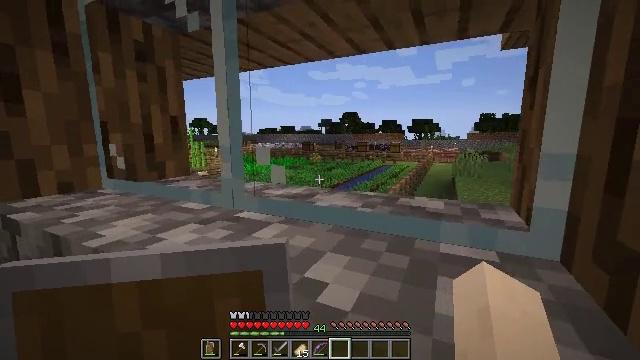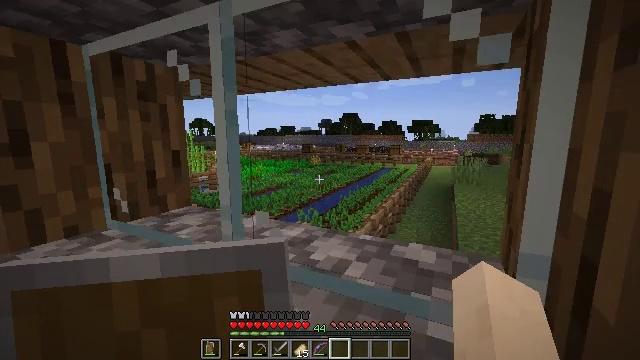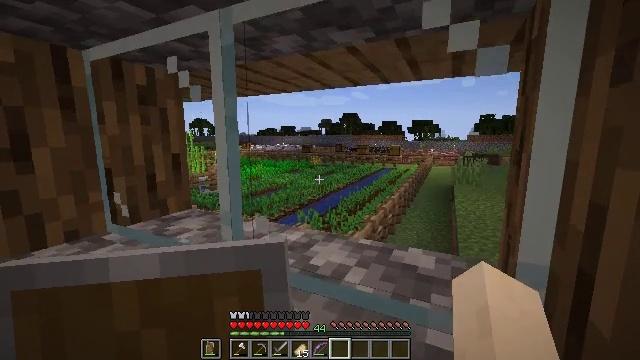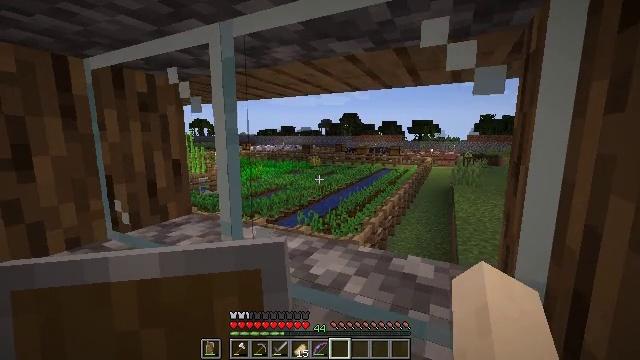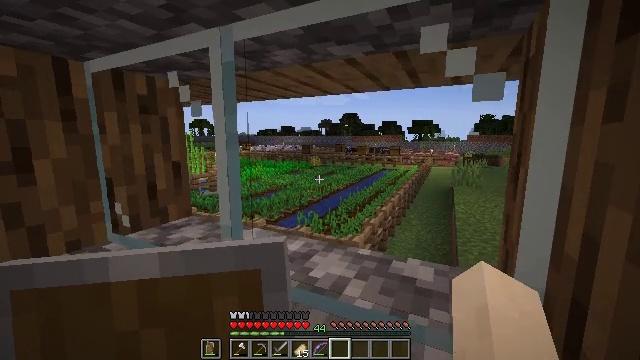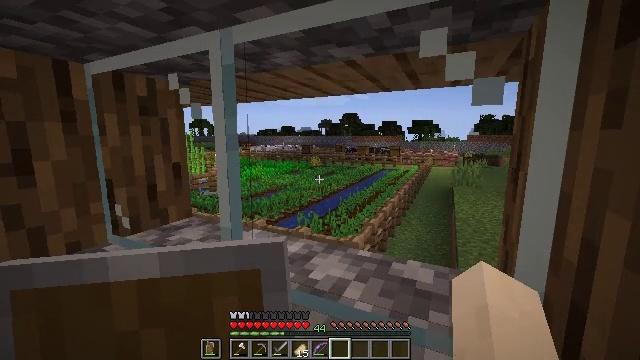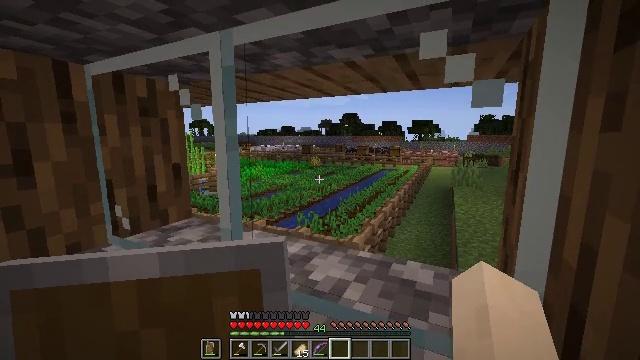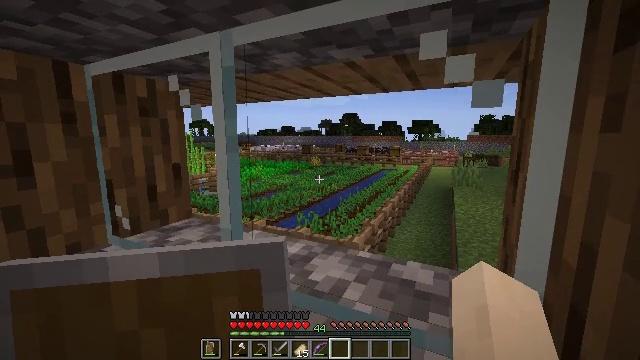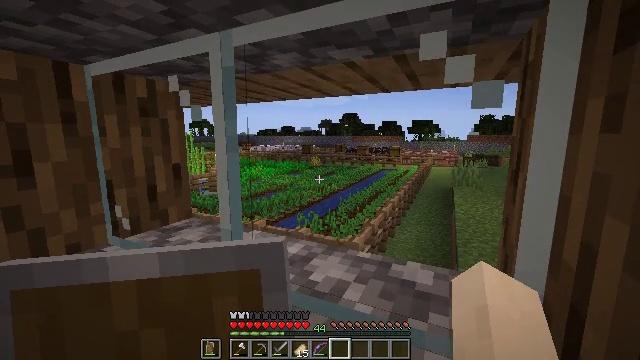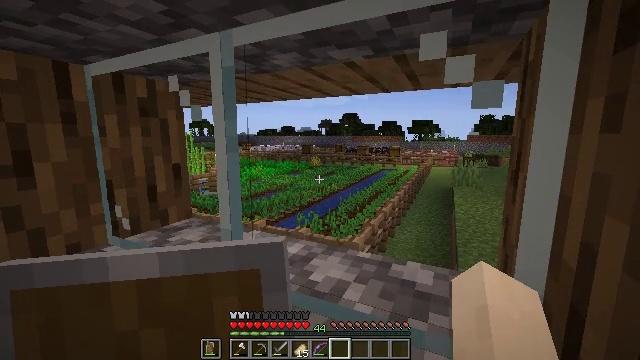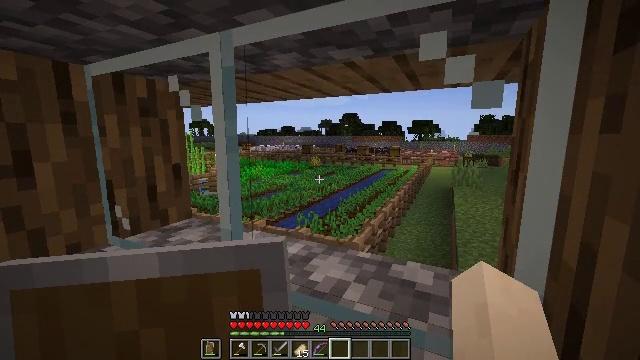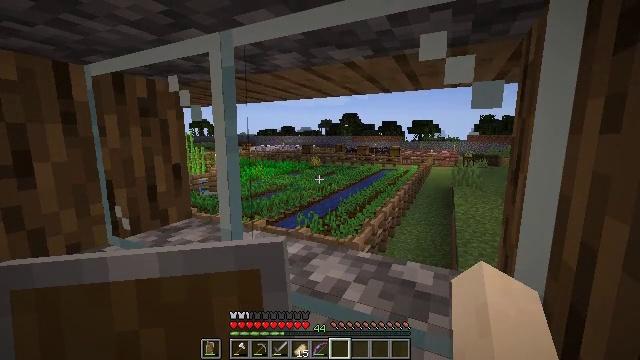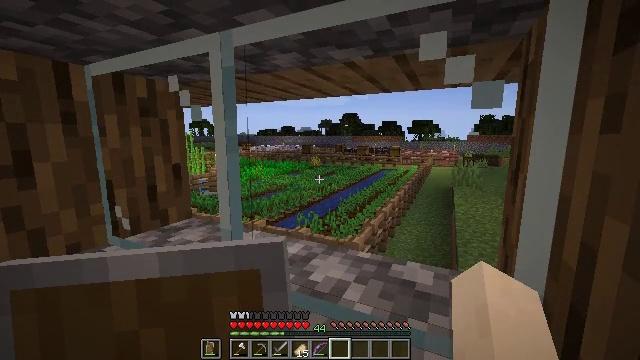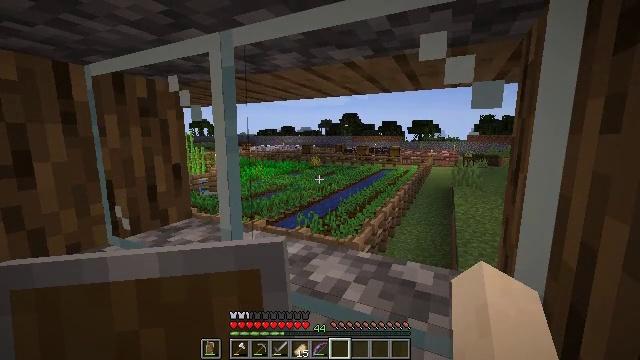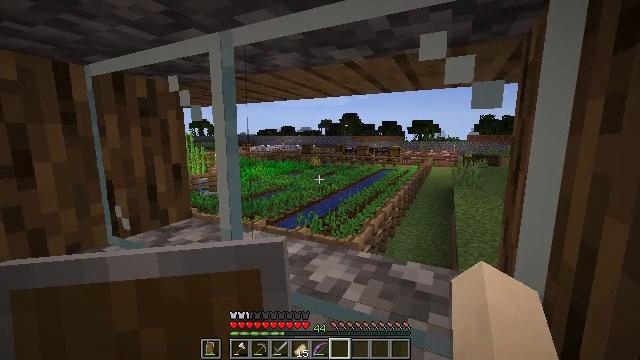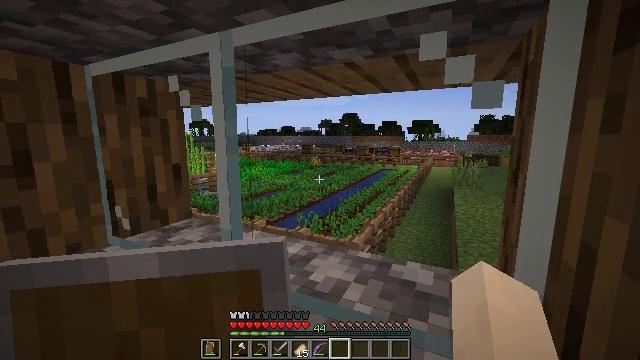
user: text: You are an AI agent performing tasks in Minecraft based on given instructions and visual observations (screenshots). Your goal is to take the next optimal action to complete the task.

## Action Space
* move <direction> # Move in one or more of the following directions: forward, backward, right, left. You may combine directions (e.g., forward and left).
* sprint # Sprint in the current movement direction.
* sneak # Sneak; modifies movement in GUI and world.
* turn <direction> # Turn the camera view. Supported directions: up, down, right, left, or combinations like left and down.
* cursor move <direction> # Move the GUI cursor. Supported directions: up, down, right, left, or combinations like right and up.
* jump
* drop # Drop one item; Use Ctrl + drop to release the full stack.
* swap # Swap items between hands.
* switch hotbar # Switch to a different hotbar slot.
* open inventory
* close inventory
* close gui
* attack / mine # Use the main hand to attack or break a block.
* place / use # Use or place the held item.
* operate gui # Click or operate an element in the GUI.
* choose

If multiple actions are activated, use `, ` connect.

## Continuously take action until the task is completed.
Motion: motion action
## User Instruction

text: Collect the spawner block.
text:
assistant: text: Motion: no_op
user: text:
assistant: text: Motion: no_op
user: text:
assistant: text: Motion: no_op
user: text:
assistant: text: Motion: no_op
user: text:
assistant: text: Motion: no_op
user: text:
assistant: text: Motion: no_op
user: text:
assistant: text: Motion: no_op
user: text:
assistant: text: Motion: no_op
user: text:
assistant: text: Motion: no_op
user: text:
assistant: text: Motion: no_op
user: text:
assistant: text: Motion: no_op
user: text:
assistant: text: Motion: no_op
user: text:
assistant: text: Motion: no_op
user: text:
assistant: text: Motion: no_op
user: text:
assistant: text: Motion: no_op
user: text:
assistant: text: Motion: no_op
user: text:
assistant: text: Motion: no_op
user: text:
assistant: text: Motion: no_op
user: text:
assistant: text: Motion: no_op
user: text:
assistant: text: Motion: sneak
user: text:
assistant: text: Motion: sneak
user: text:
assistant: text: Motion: sneak
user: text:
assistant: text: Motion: sneak
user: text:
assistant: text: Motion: sneak
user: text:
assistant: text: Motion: sneak
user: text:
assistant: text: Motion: sneak
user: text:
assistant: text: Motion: sneak
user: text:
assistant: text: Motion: no_op
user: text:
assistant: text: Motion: no_op
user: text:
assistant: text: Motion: no_op